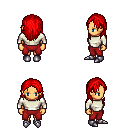
a pixel art fantasy rpg character, female body template, human, tanned skin, white long-sleeve shirt, red pants, red long hairstyle, metal boots, four views (front, back, left, right), 2x2 character sprite sheet, small pixel art, hard edges, no anti-aliasing